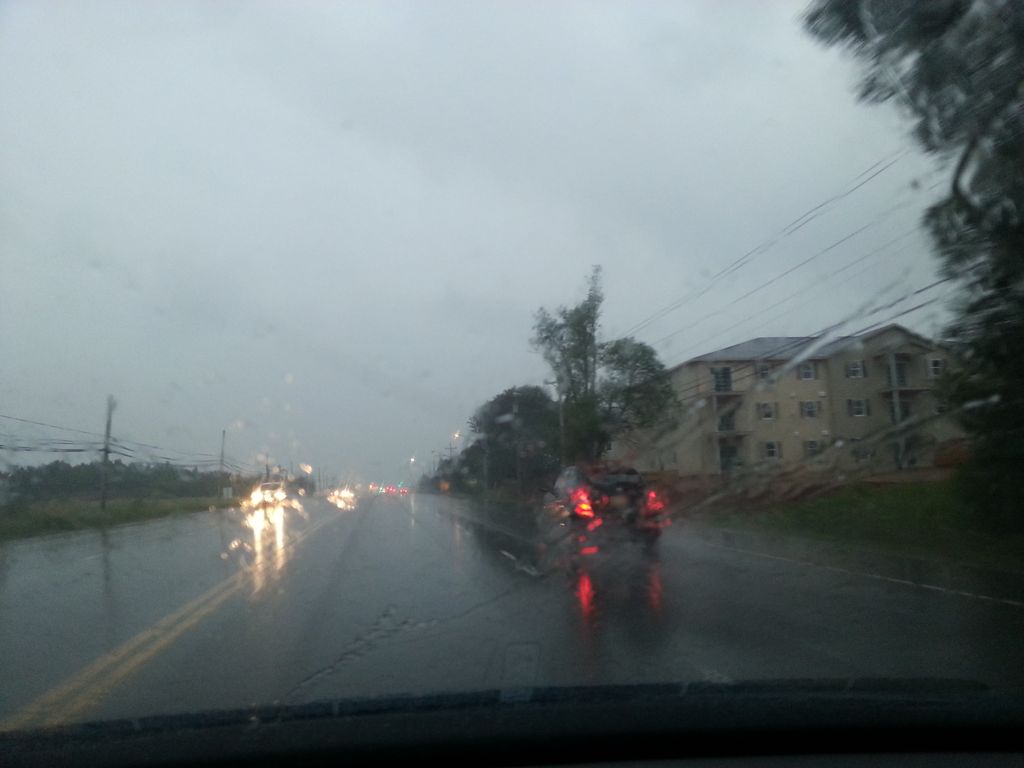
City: charlottetown